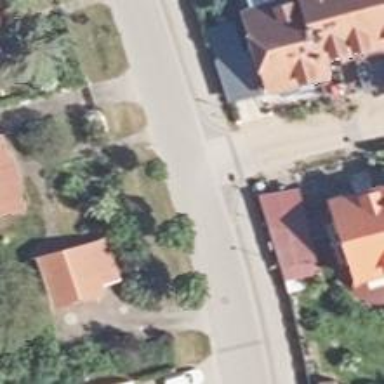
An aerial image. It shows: Living street.